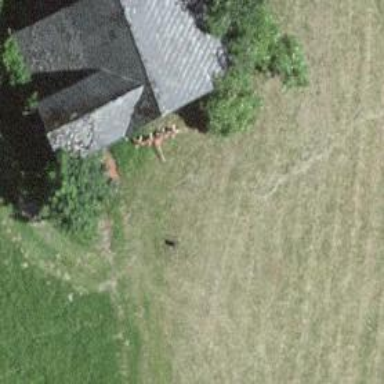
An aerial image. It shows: Barn.